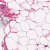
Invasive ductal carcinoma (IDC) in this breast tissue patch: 0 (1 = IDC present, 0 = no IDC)